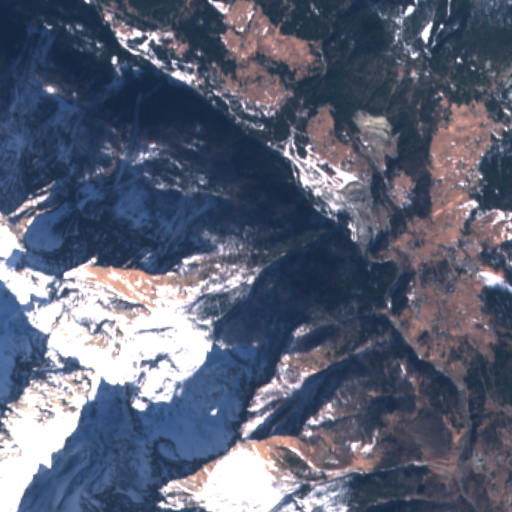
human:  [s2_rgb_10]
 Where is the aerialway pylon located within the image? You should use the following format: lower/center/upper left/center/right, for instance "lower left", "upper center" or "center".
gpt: The aerialway pylon is located in the center right of the image.
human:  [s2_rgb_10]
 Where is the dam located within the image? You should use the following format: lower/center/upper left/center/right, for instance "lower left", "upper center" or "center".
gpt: The dam is located in the lower right of the image.
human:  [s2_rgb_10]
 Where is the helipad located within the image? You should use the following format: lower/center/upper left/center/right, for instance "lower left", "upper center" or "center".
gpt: The helipad is located in the center right of the image.
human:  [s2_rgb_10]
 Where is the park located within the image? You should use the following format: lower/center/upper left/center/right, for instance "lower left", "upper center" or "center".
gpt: The park is located in the center right of the image.
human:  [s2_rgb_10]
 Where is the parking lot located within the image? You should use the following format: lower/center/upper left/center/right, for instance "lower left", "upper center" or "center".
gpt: The parking lot is located in the upper right of the image.
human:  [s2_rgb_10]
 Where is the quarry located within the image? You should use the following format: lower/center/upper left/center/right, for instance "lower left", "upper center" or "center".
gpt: The quarry is located in the upper right of the image.
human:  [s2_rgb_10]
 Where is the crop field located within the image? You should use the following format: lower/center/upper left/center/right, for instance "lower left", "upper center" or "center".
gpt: There is no crop field in the image.